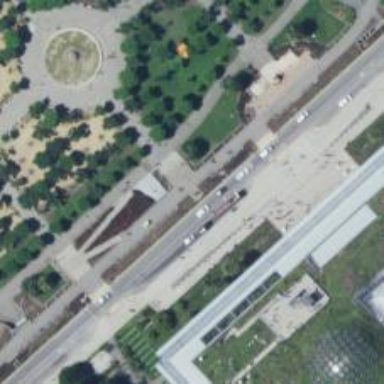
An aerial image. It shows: Historical memorial featuring statue.